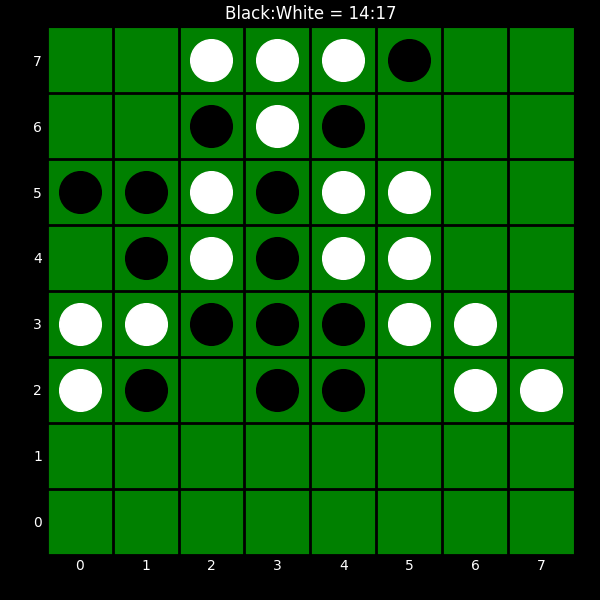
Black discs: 14
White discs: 17